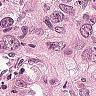
Metastatic tissue present: yes